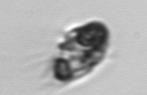
Label: Mesodinium